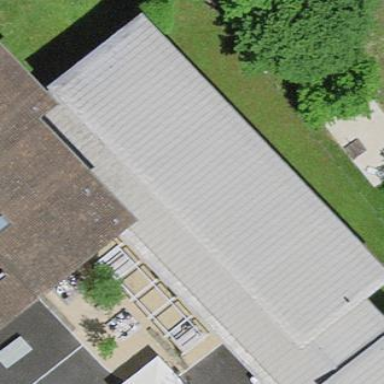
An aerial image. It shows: School building.